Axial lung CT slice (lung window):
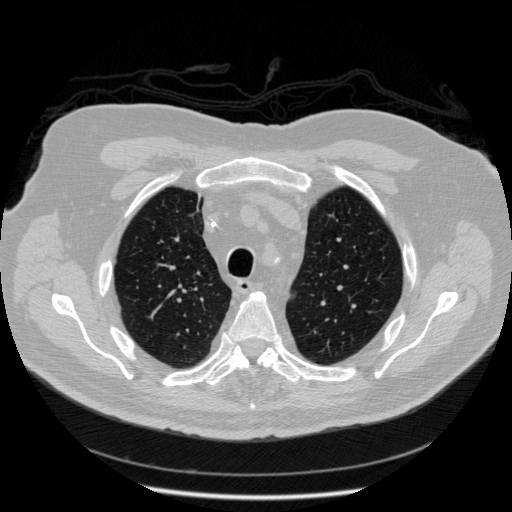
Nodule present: no